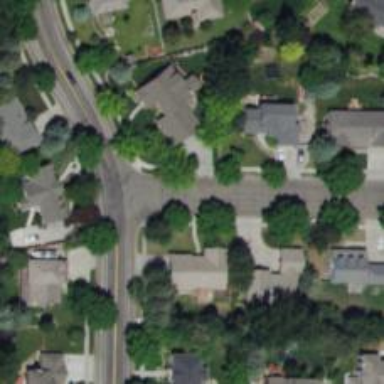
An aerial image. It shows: Residential road.